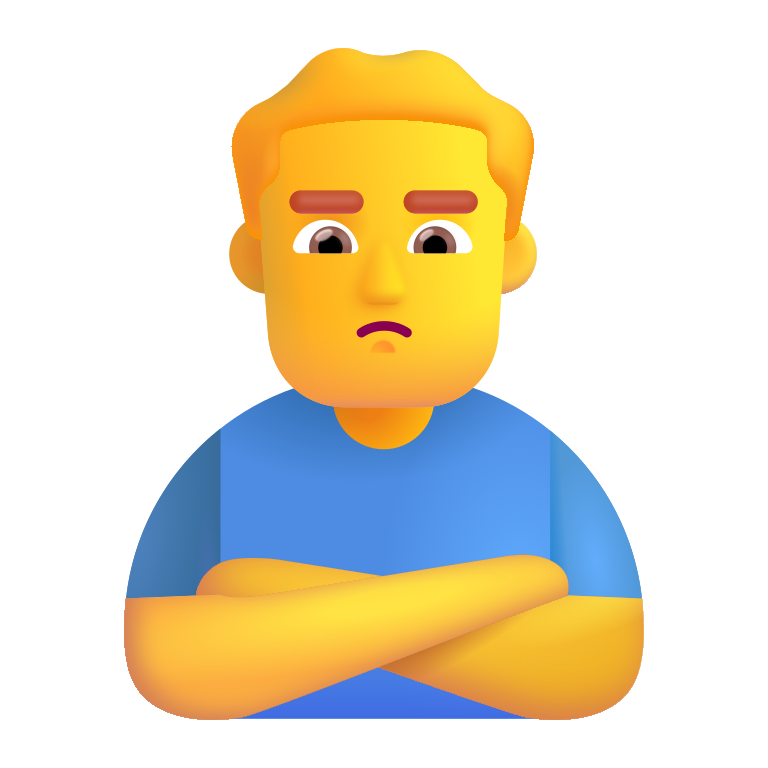
man pouting color default